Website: lowes
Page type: order-returns
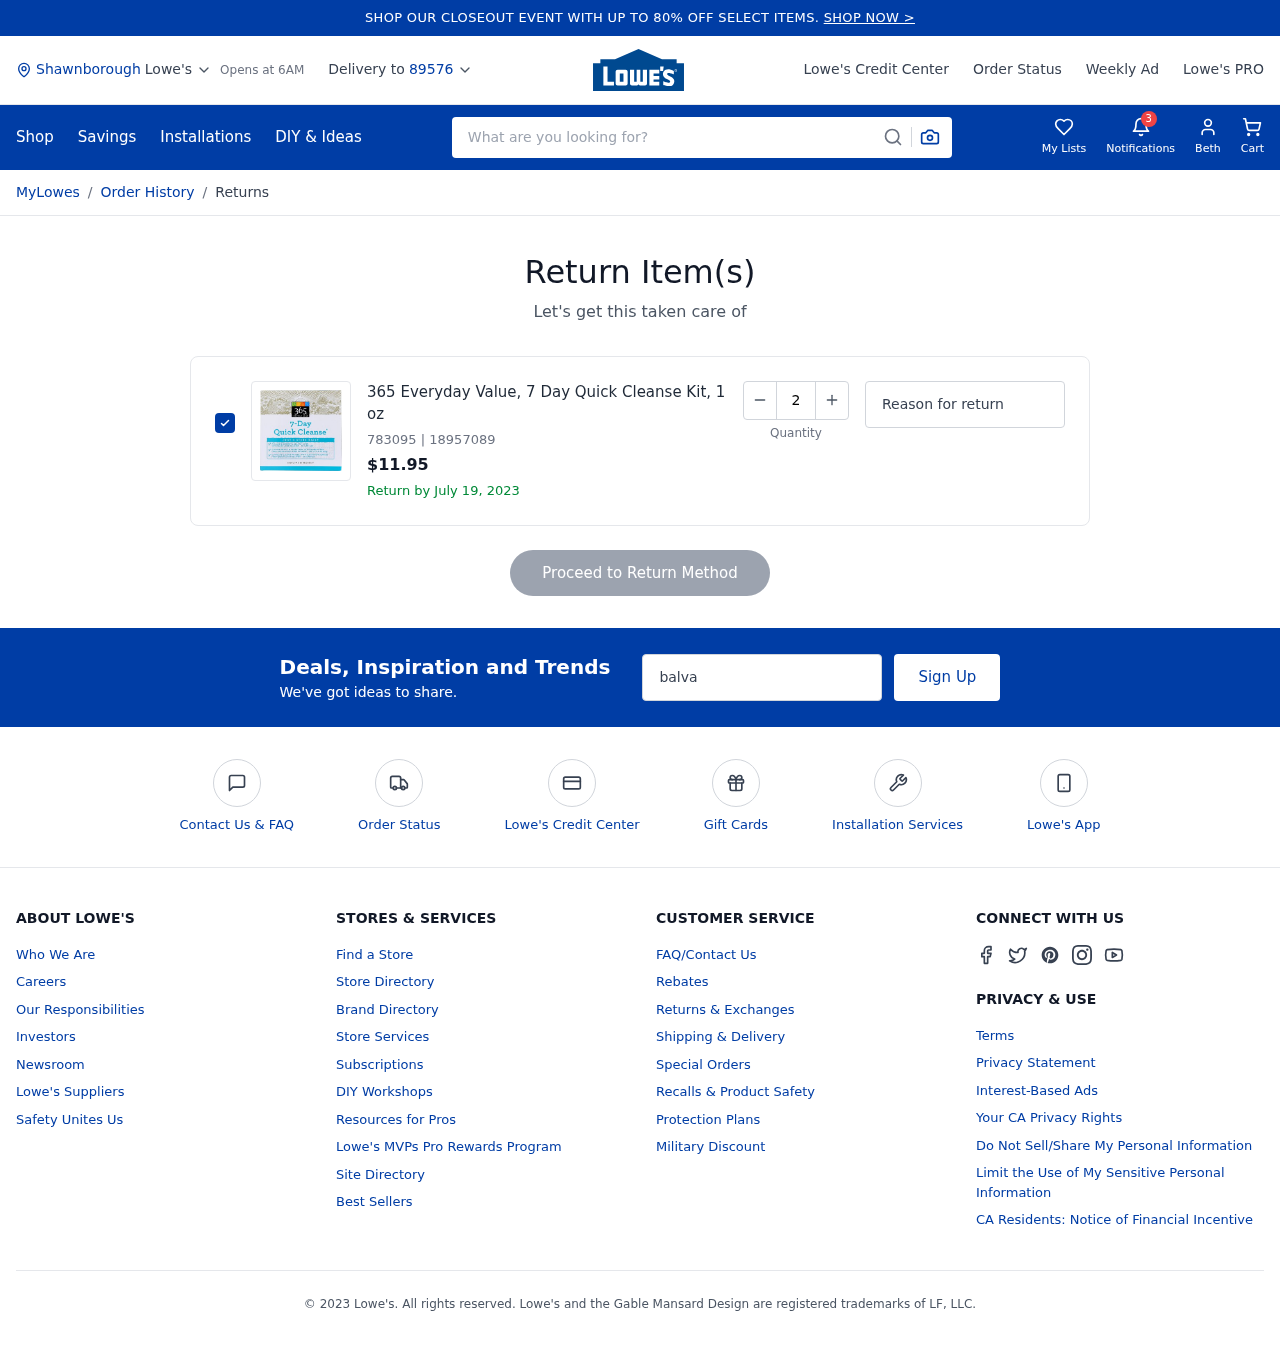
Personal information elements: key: PII_CITY
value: Shawnborough
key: PII_FIRSTNAME
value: Beth
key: PII_POSTCODE
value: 89576
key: PII_EMAIL
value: balvarez@hotmail.com
Product elements: key: PRODUCT1_NAME
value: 365 Everyday Value, 7 Day Quick Cleanse Kit, 1 oz
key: PRODUCT1_PRICE
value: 11.95
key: PRODUCT1_ITEM_NUMBER
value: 783095
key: PRODUCT1_MODEL_NUMBER
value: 18957089
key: PRODUCT1_QUANTITY
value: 2
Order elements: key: ORDER_RETURN_BY_DATE
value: July 19, 2023